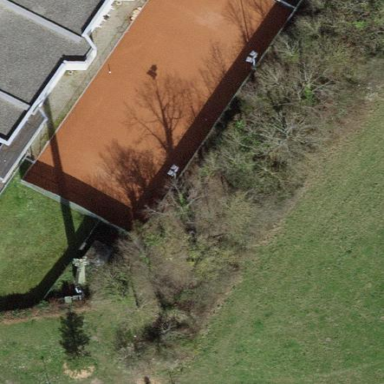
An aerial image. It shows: Tennis court on pitch.